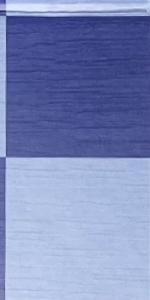
Label: Empty